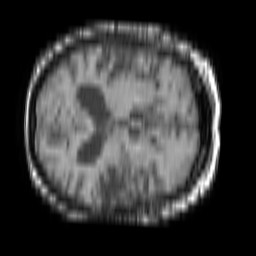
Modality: T1w
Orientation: axial
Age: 65
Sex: female
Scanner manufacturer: philips
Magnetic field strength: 1.5 T
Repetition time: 0.1844 s
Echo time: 0.001819 s